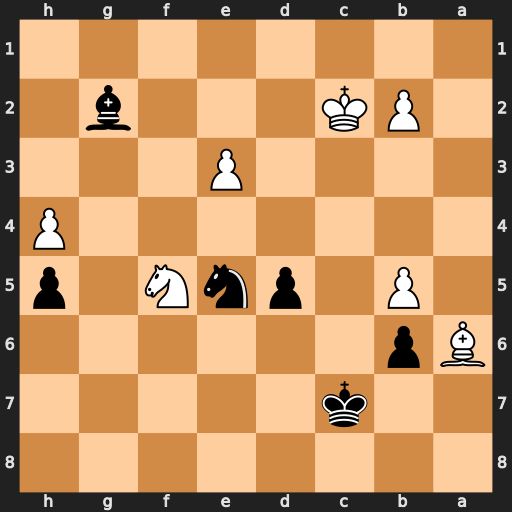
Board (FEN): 8/2k5/Bp6/1P1pnN1p/7P/4P3/1PK3b1/8
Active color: b
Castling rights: -
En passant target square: -
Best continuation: Be4+ Kc3 Bxf5